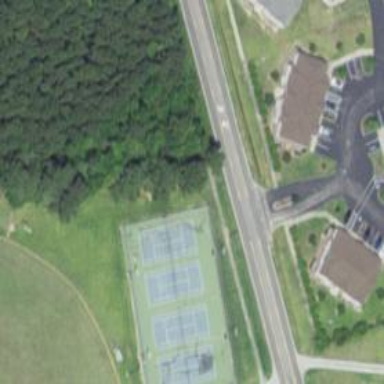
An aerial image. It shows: Sports centre featuring tennis facilities.